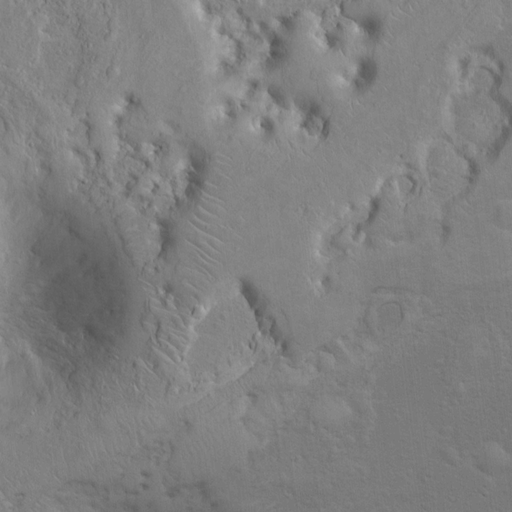
Classes present: Background, Cone